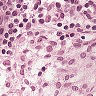
Metastatic tissue present: no